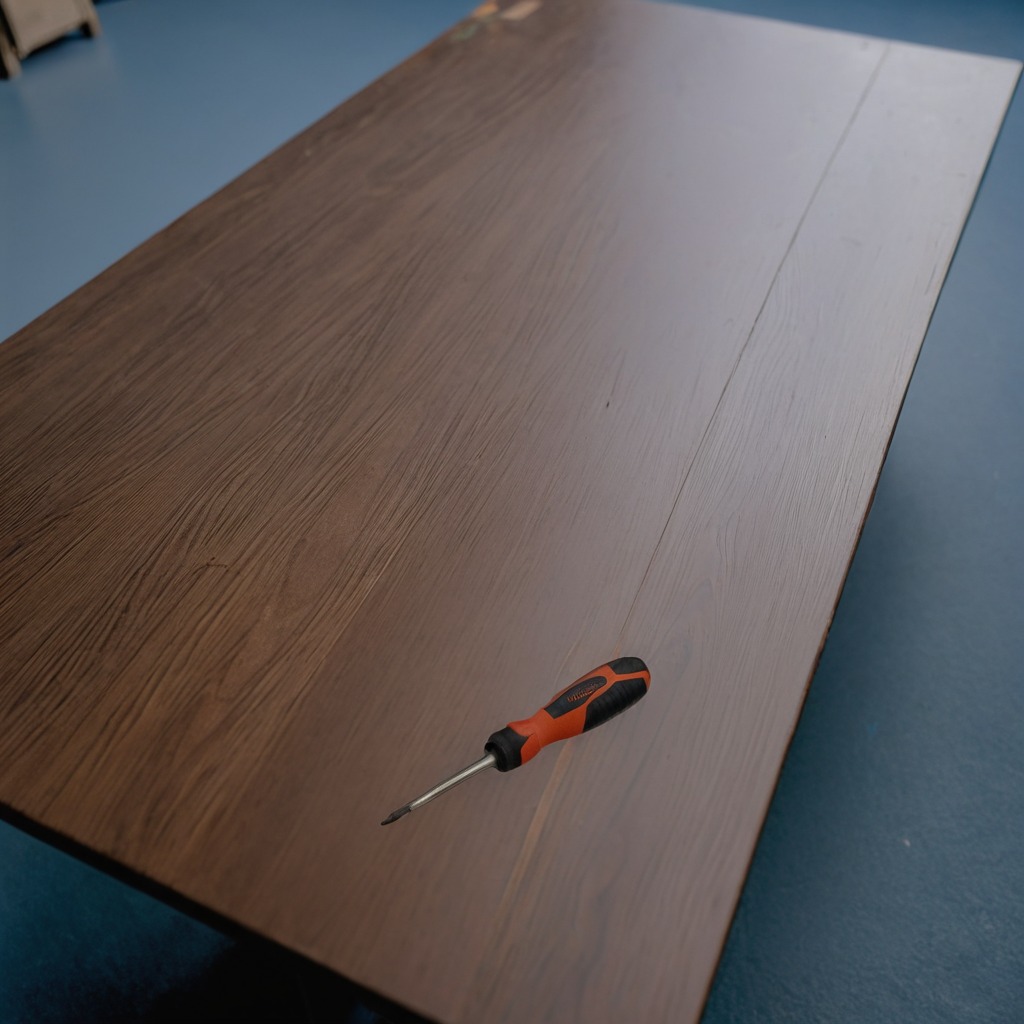
A screwdriver lies on the old table.